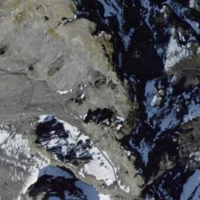
EUNIS habitat code: 48
Species observed at this site:
Saxifraga paniculata
Geum reptans